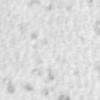
Label: no_change